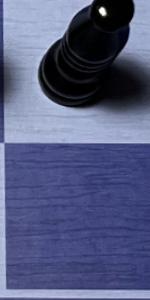
Label: Empty